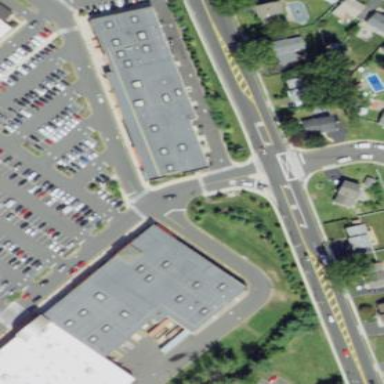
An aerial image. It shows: Retail building.